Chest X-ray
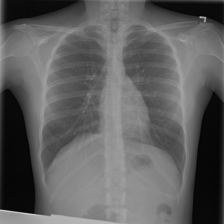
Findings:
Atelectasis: negative
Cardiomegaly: negative
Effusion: negative
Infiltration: negative
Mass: negative
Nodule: negative
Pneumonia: negative
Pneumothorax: negative
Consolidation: negative
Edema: negative
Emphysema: negative
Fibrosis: negative
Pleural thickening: negative
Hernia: negative